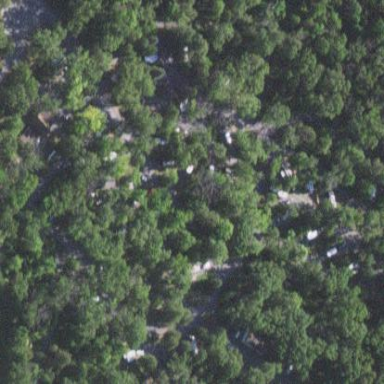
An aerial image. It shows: Camping site with tents and caravans.